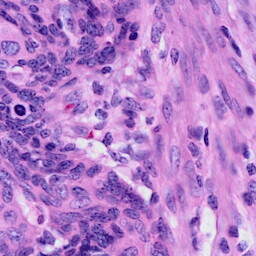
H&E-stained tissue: Cervix